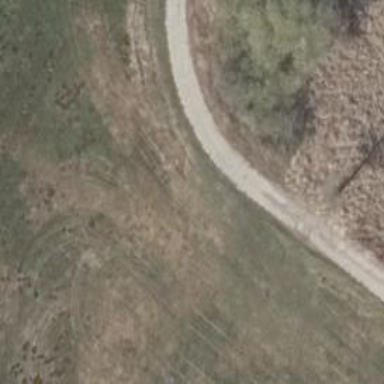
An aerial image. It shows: High-quality track road with concrete lane surface.